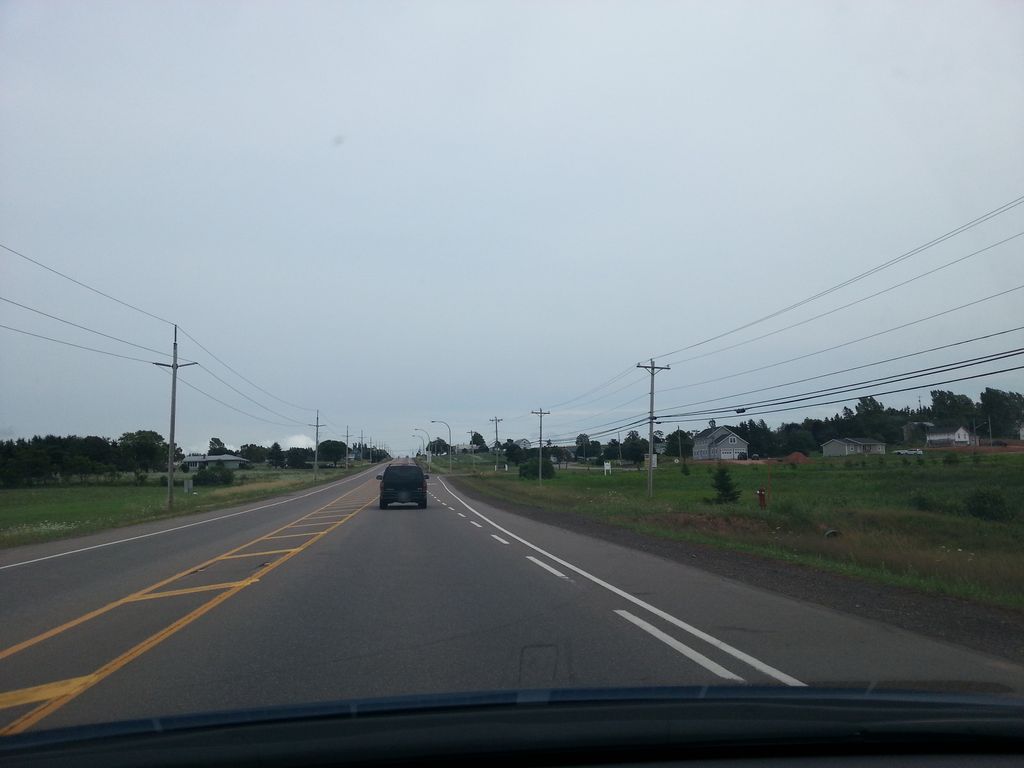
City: charlottetown